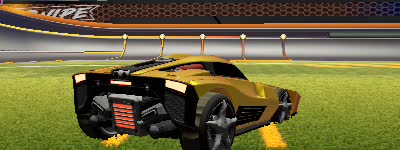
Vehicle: breakout